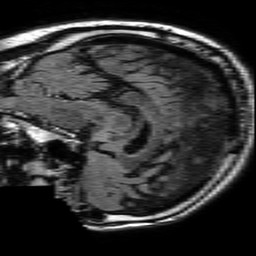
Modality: FLAIR
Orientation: sagittal
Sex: male
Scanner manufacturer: philips
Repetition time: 11 s
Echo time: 0.125 s